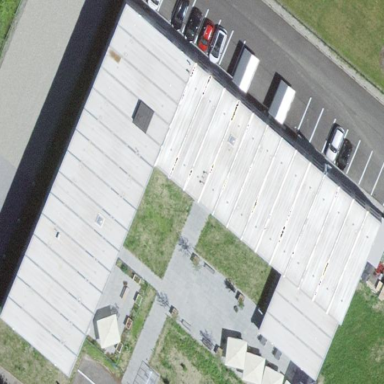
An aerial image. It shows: Nursing home building.